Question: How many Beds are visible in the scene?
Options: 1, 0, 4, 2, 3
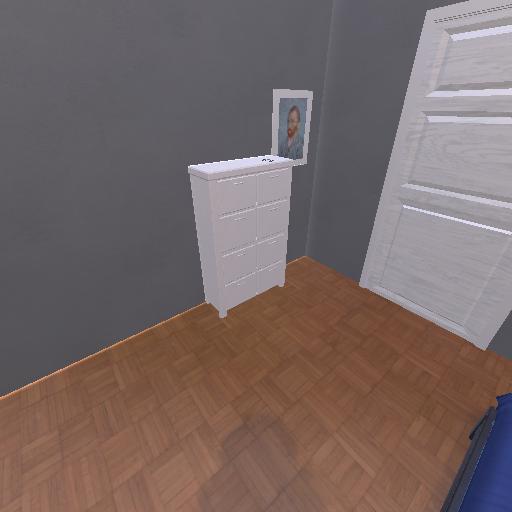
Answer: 1